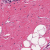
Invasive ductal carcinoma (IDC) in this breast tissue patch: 0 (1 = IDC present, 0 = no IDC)